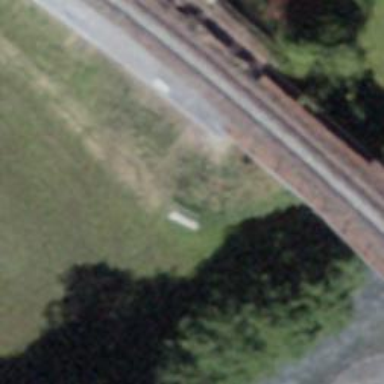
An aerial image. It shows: Bench.